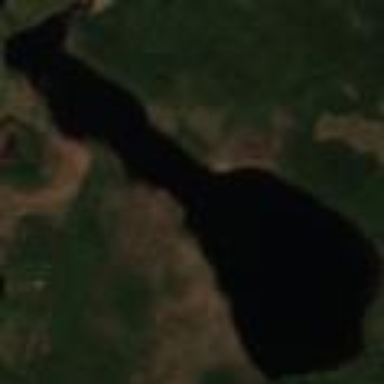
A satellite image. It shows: Beautiful lake surrounded by nature.